Question: I'm working on a instant messaging client and i am looking for a way to display the contacts like Pigdin or Yahoo Messenger does.
I was looking at a Tree Widget, but is there a way to customize the items?
I would like them to look something like this:

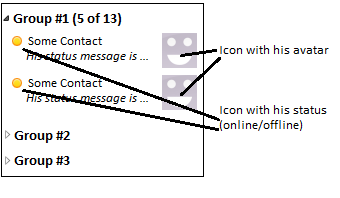
Answer: It might be better to use QTreeView instead of QTreeWidget. Then you can use the Qt's <URL> class to handle the painting.
And read also this question: <URL>